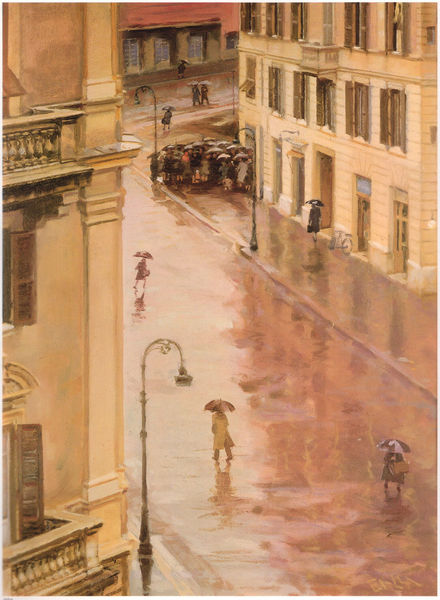
Titel: La fila per l'agnello
Künstler: Giacomo Balla
Institution: Privatbesitz
Schlagwörter: blau, dunkel, gruppe, mann, wasser, weiß, gelb, impressionismus, menschen, stadt, braun, fenster, frankreich, frau, hell, lampe, laterne, licht, schwarz, strasse, tür, blick, dach, haus, regenschirm, rot, schirm, leute, malerei, mensch, öl, nass, spiegelung, gehen, rosa, alltag, fensterläden, deutschland, aussicht, balkon, pfütze, ecke, fassade, fassaden, passanten, monochrom, spazieren, fußgänger, rad, realistisch, balkone, aufsicht, regen, unten, pfützen, fensterladen, fensterrahmen, gehsteig, münchen, kreuzung, gehweg, regenschirme, schirme, tasche, fahrrad, gesims, handtasche, braum, spiegelungen, lisenen, balluster, regennass, kreuzng, gehweig